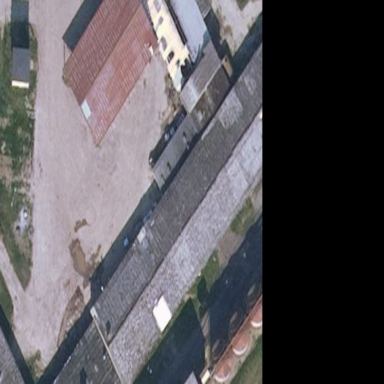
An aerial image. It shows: Manufacturing building.